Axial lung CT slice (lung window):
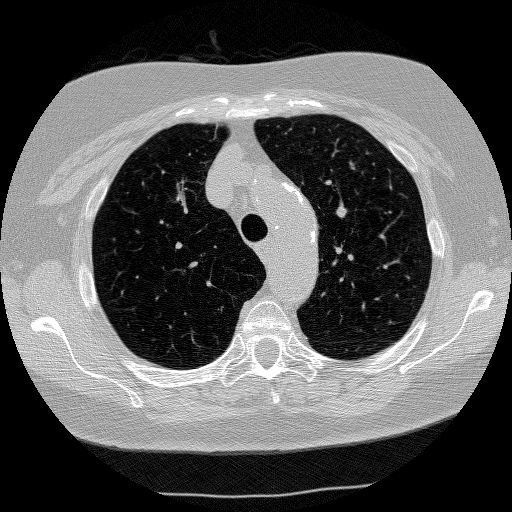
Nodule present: no